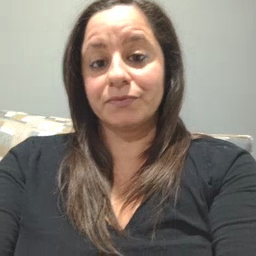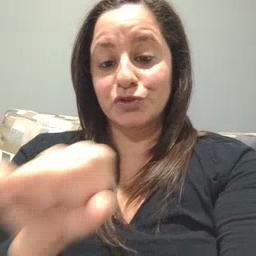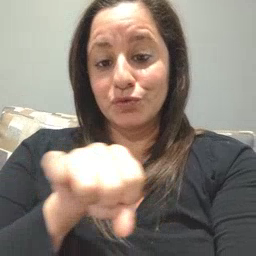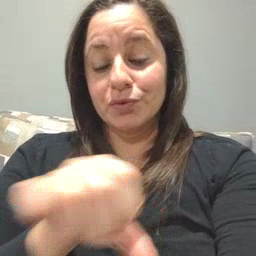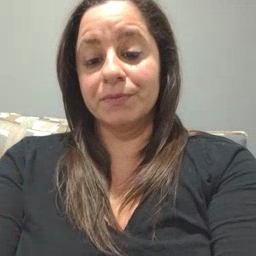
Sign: shoe